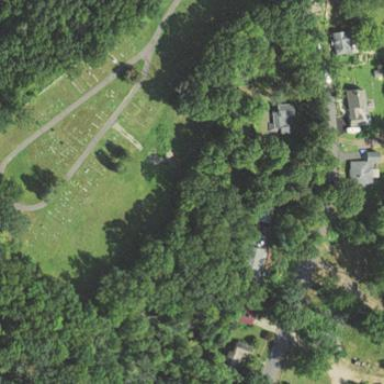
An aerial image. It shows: Cemetery area categorized as cemetery.